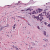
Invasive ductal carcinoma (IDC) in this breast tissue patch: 1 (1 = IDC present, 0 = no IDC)